Interaction volume radius: 5 \u00c5
Interaction volume height: 30 \u00c5
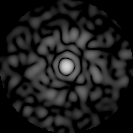
Disorder parameter: 0.8123